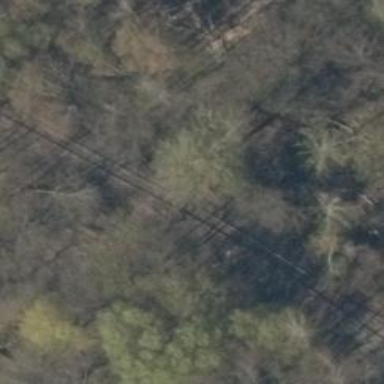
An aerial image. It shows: Railway switch.